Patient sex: M
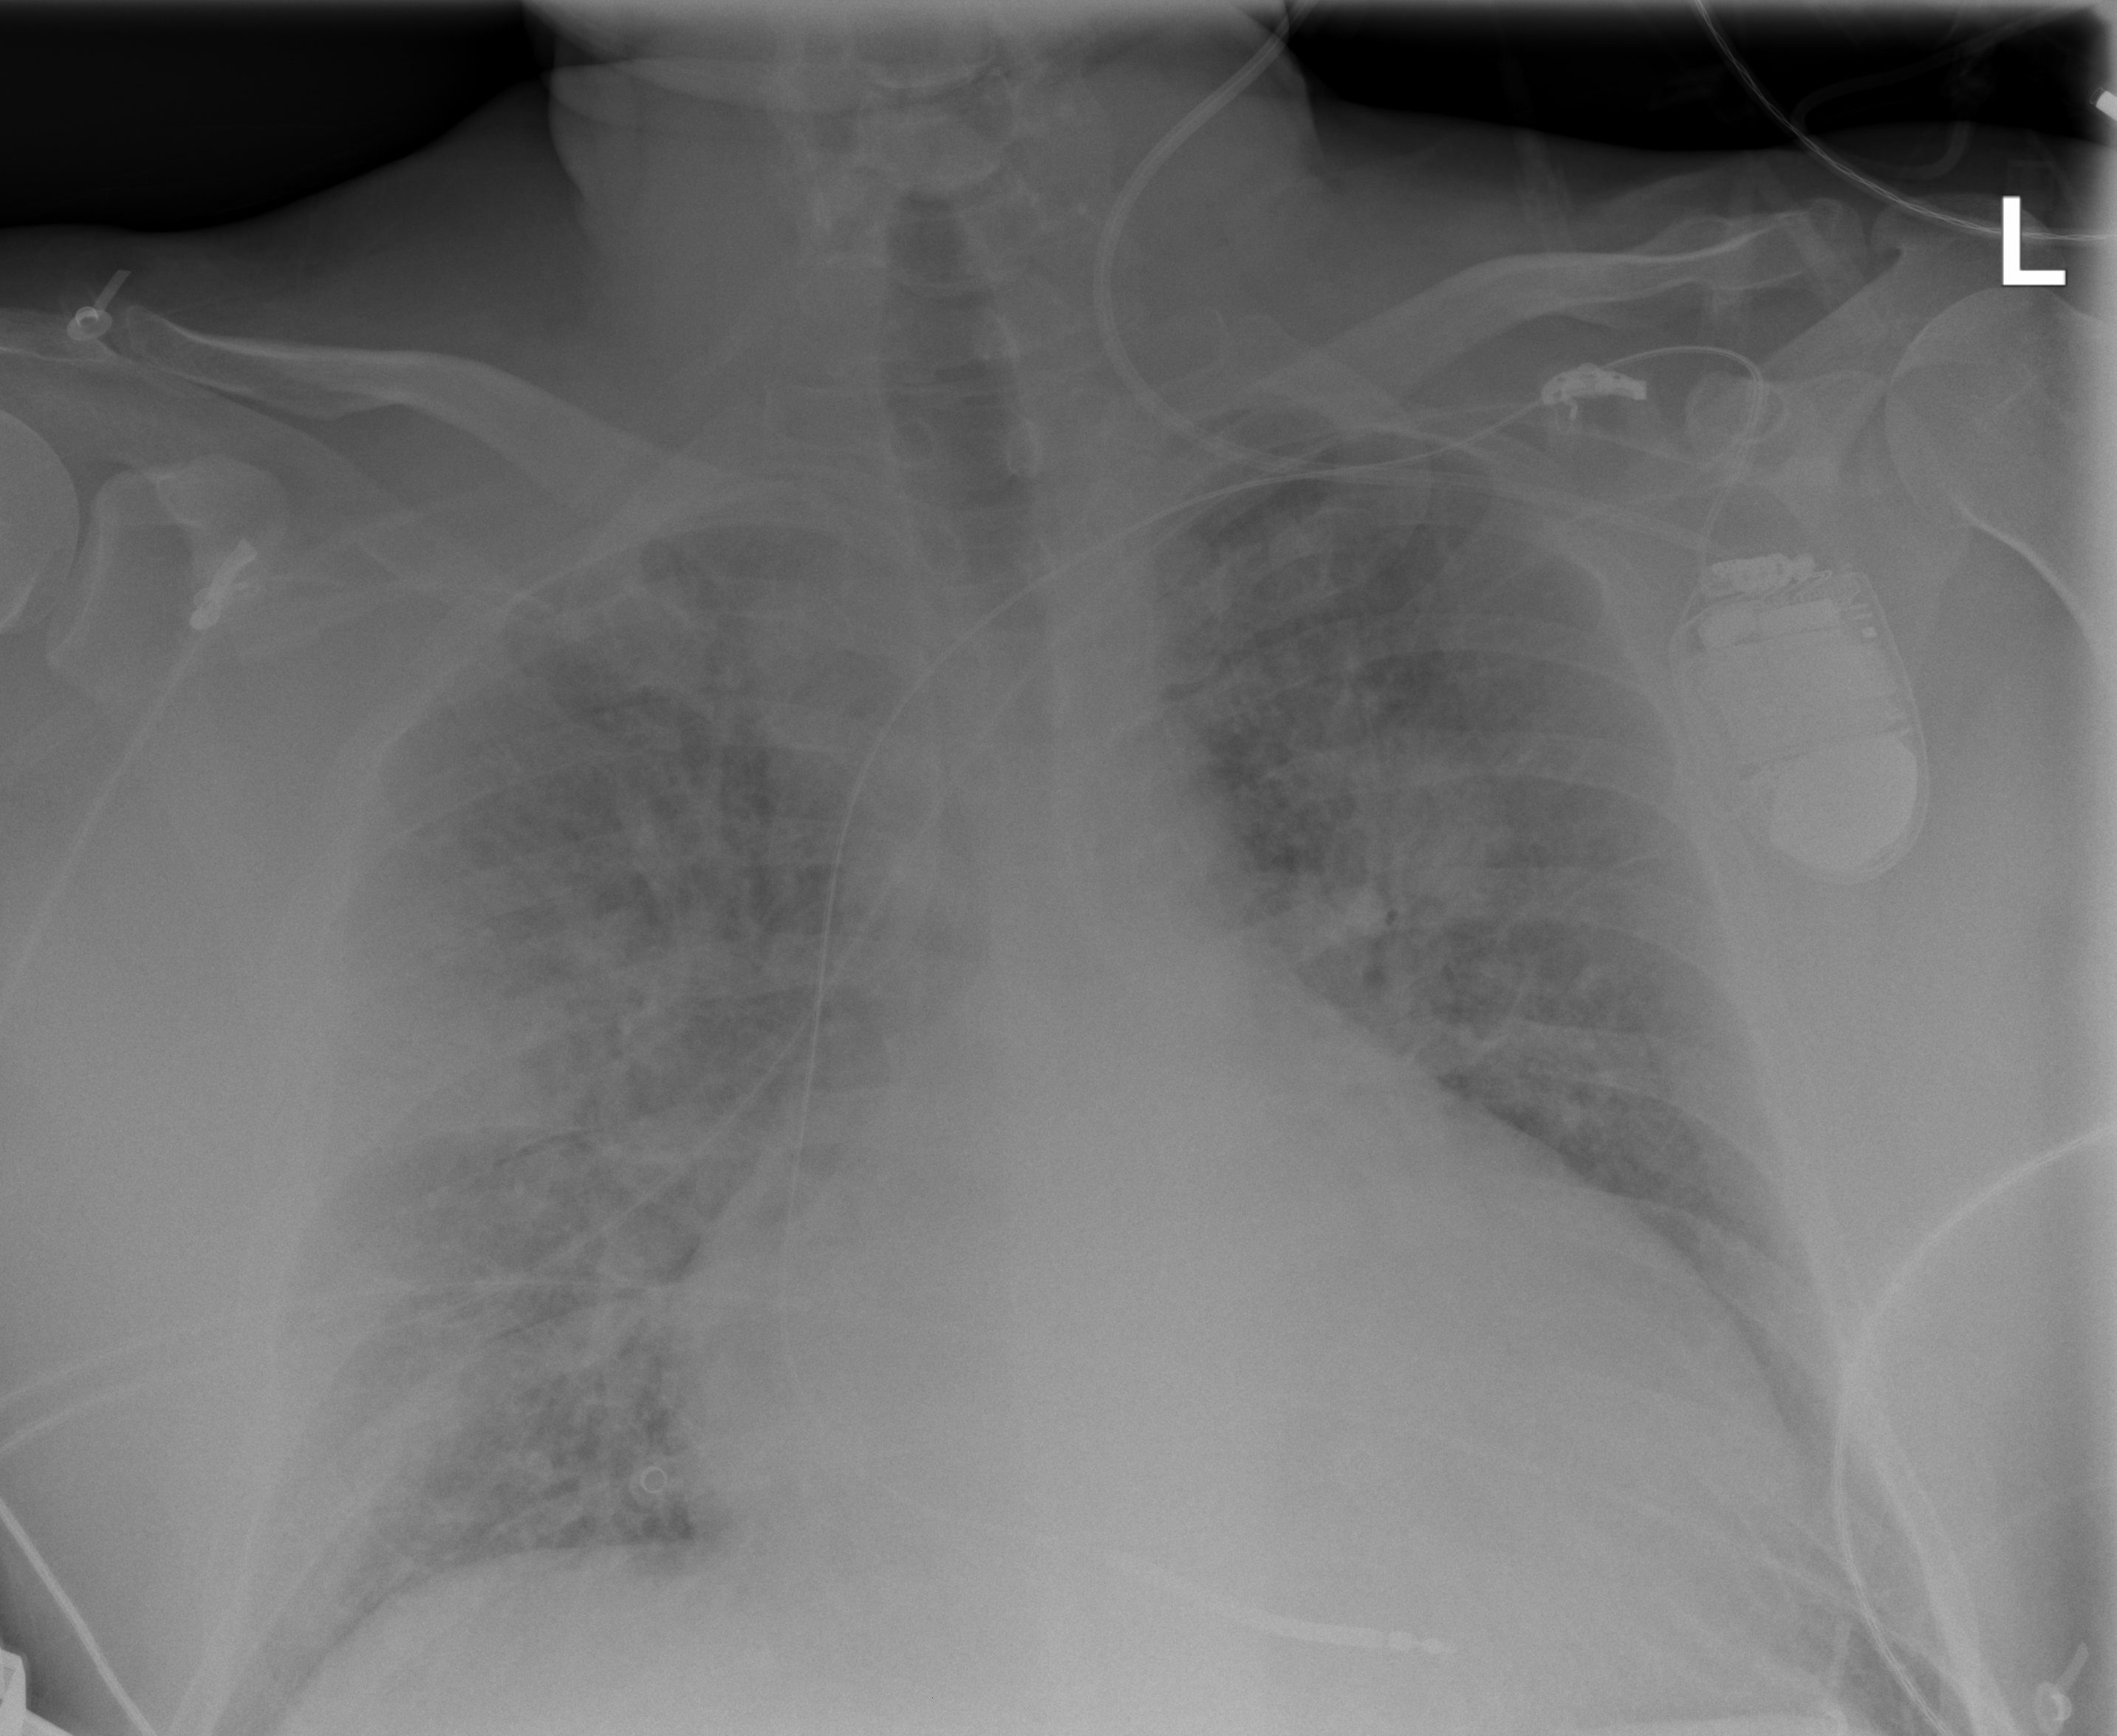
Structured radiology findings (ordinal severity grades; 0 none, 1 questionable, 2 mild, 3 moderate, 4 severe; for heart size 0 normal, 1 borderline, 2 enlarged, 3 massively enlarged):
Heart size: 3
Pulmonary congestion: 4
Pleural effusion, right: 0
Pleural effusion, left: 0
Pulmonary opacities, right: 4
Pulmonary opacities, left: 4
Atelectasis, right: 3
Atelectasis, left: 1